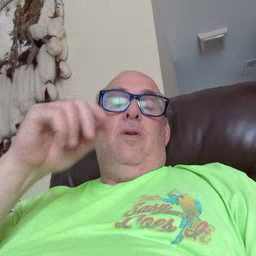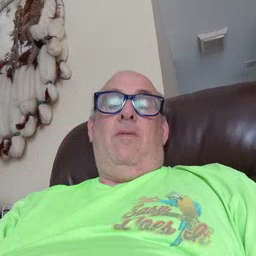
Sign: hear